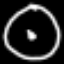
Label: clock